Question: I have a 'div' with stuff in it on a page with a background gradient.
Now towards the right, I would like to fade that 'div' out to the background:

I have tried using background gradients, but those are behind the text. Basically what I would need was a 'foreground' property which I could fill with another gradient.
How can I achieve this without needing to use 'canvas' and JavaScript?
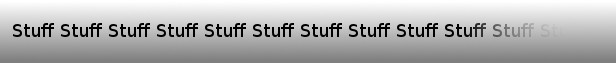
Answer: I suggest creating a transparent .png image and applying it as a background on top of the div with text by creating a class with absolute positioning.
'''
.transparent {background: url("xxxxxx.png") repeat-y 0 0 transparent; position:absolute; top:0; right:0; z-index:1;}
'''
Hope this helps.